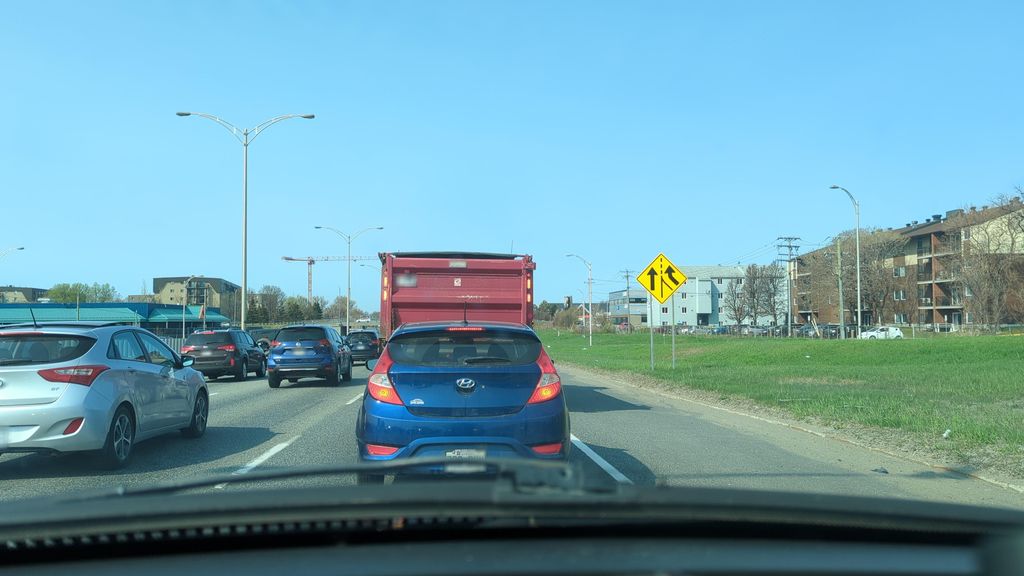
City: quebec_city